Question: I am using to render datepicker in my angular view. I have customized the template in this way :
'''
<script id="template/datepicker/day.html" type="text/ng-template">
<table role="grid" aria-labelledby="{{uniqueId}}-title" aria-activedescendant="{{activeDateId}}">
<thead>
<tr>
<th>
<button type="button" class="btn btn-default btn-sm pull-left" ng-click="move(-1)" tabindex="-1">
<i class="glyphicon glyphicon-chevron-left"></i>
</button>
</th>
<th colspan="{{5 + showWeeks}}">
<button id="{{uniqueId}}-title" role="heading" aria-live="assertive" aria-atomic="true" type="button" class="btn btn-default btn-sm" ng-click="toggleMode()" tabindex="-1" style="width:100%;">
<strong>{{title}}</strong>
</button>
</th>
<th>
<button type="button" class="btn btn-default btn-sm pull-right" ng-click="move(1)" tabindex="-1">
<i class="glyphicon glyphicon-chevron-right"></i>
</button>
</th>
</tr>
<tr>
<th ng-show="showWeeks" class="text-center"></th>
<th ng-repeat="label in labels track by $index" class="text-center">
<small aria-label="{{label.full}}">{{label.abbr}}</small>
</th>
</tr>
</thead>
<tbody>
<tr ng-repeat="row in rows track by $index">
<td ng-repeat="dt in row track by dt.date" class="text-center" role="gridcell" id="{{dt.uid}}" aria-disabled="{{!!dt.disabled}}">
<button type="button" style="width:100%;" class="btn btn-default btn-sm" ng-click="select(dt.date); openCustomDialog(dt.date)" ng-disabled="dt.disabled" tabindex="-1">
<span>{{dt.label}}</span>
</button>
</td>
</tr>
</tbody>
</table>
</script>
<datepicker ng-model="dt" min-date="minDate" show-weeks="true" class="well well-sm"></datepicker>
'''
It's working fine. The problem I am facing is that I have to use custom data in the template in
'''
<tbody>
<tr ng-repeat="row in rows track by $index">
<td ng-repeat="dt in row track by dt.date" class="text-center" role="gridcell" id="{{dt.uid}}" aria-disabled="{{!!dt.disabled}}">
<button type="button" style="width:100%;" class="btn btn-default btn-sm" ng-click="select(dt.date); openCustomDialog(dt.date)" ng-disabled="dt.disabled" tabindex="-1">
<span>{{dt.label}}</span>
</button>
</td>
</tr>
</tbody>
'''
For ex. I have to add class(to change color) for some kind of event.

Please help.
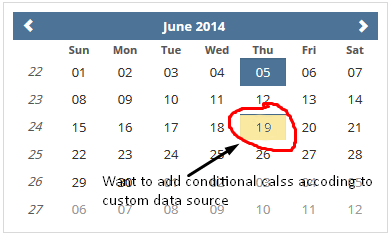
Answer: This is best solved using a directive inserted in the template. (<URL> Notice the 'highlight-day="dt"' directive inserted here. This will bring each day into our custom directive to determine if we need to highlight the day. I prefer this method of highlight as opposed to performing surgery on third party javascript.
'''
<button highlight-day="dt" ng-class="{selected: dt.highlighted}" type="button" style="width:100%;" class="btn btn-default btn-sm" ng-click="select(dt.date); openCustomDialog(dt.date)" ng-disabled="dt.disabled" tabindex="-1">
<span>{{dt.label}}</span>
</button>
'''
Once we have that, we can add a directive that looks like follows. Notice all the logic is done in the 'link' function.
'''
app.directive("highlightDay", ["myCustomObj", "monthMapper", function(myCustomObj, monthMapper){
return {
restrict: "A",
//This brings the value of attribute into our current scope as an object, not just a DOM string
scope: {
highlightDay: "="
},
link: function(scope, element, attrs, ctrls) {
//Make the native date object as a local variable
var dt = scope.highlightDay.date;
//Find out what the month name should be
var monthName = monthMapper[dt.getMonth()];
//Loop through all the possible selected dates
for(var i in myCustomObj){
var entry = myCustomObj[i];
//If the month and day match
var isMatch = entry.month === monthName && entry.day === dt.getDate();
if(isMatch) {
scope.highlightDate.highlighted = isMatch
break;
}
}
}
};
}]);
'''
You also notice the two other dependencies, 'myCustomObj' and 'monthMapper'. These are defined elsewhere angular and could be as I have done below.
'''
app.constant("monthMapper", [
"january",
"february",
"march",
"april",
"may",
"june",
"july",
"august",
"september",
"november",
"december"
]);
app.value("myCustomObj", [{
"month" : 'june',
"day" : 19
},
{
"month" : 'june',
"day" : 28
}
]);
'''
As a side note, you could speed up time determining if the day should be selected by reorganizing 'myCustomObj' maybe something like this.
'''
{
june: [19, 28]
}
'''